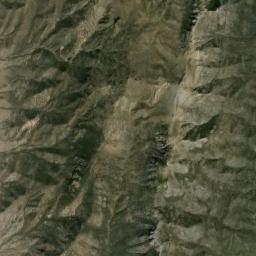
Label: mountain